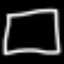
Label: square